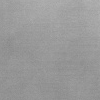
Atmospheric dust classification: dusty